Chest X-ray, PA view. Patient: 27 years old, sex M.
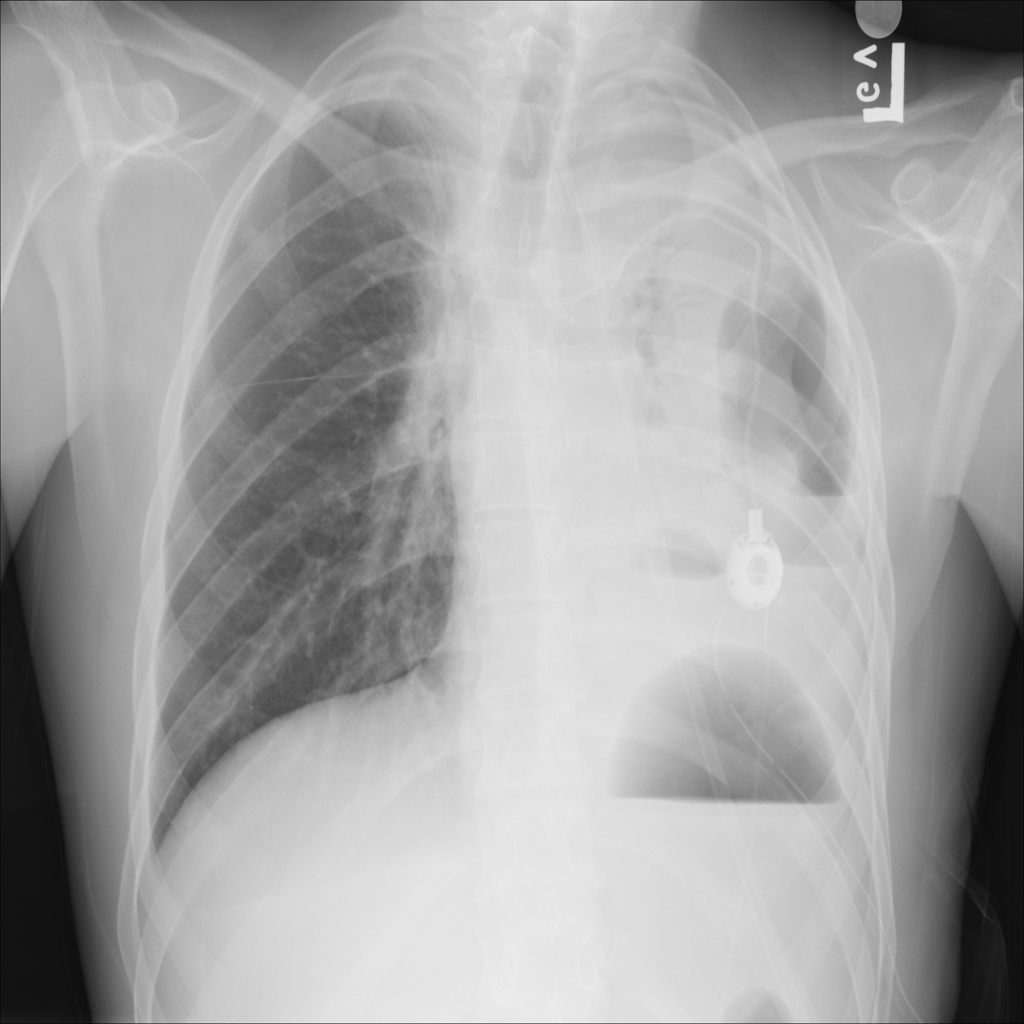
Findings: Effusion, Infiltration, Nodule